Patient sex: M
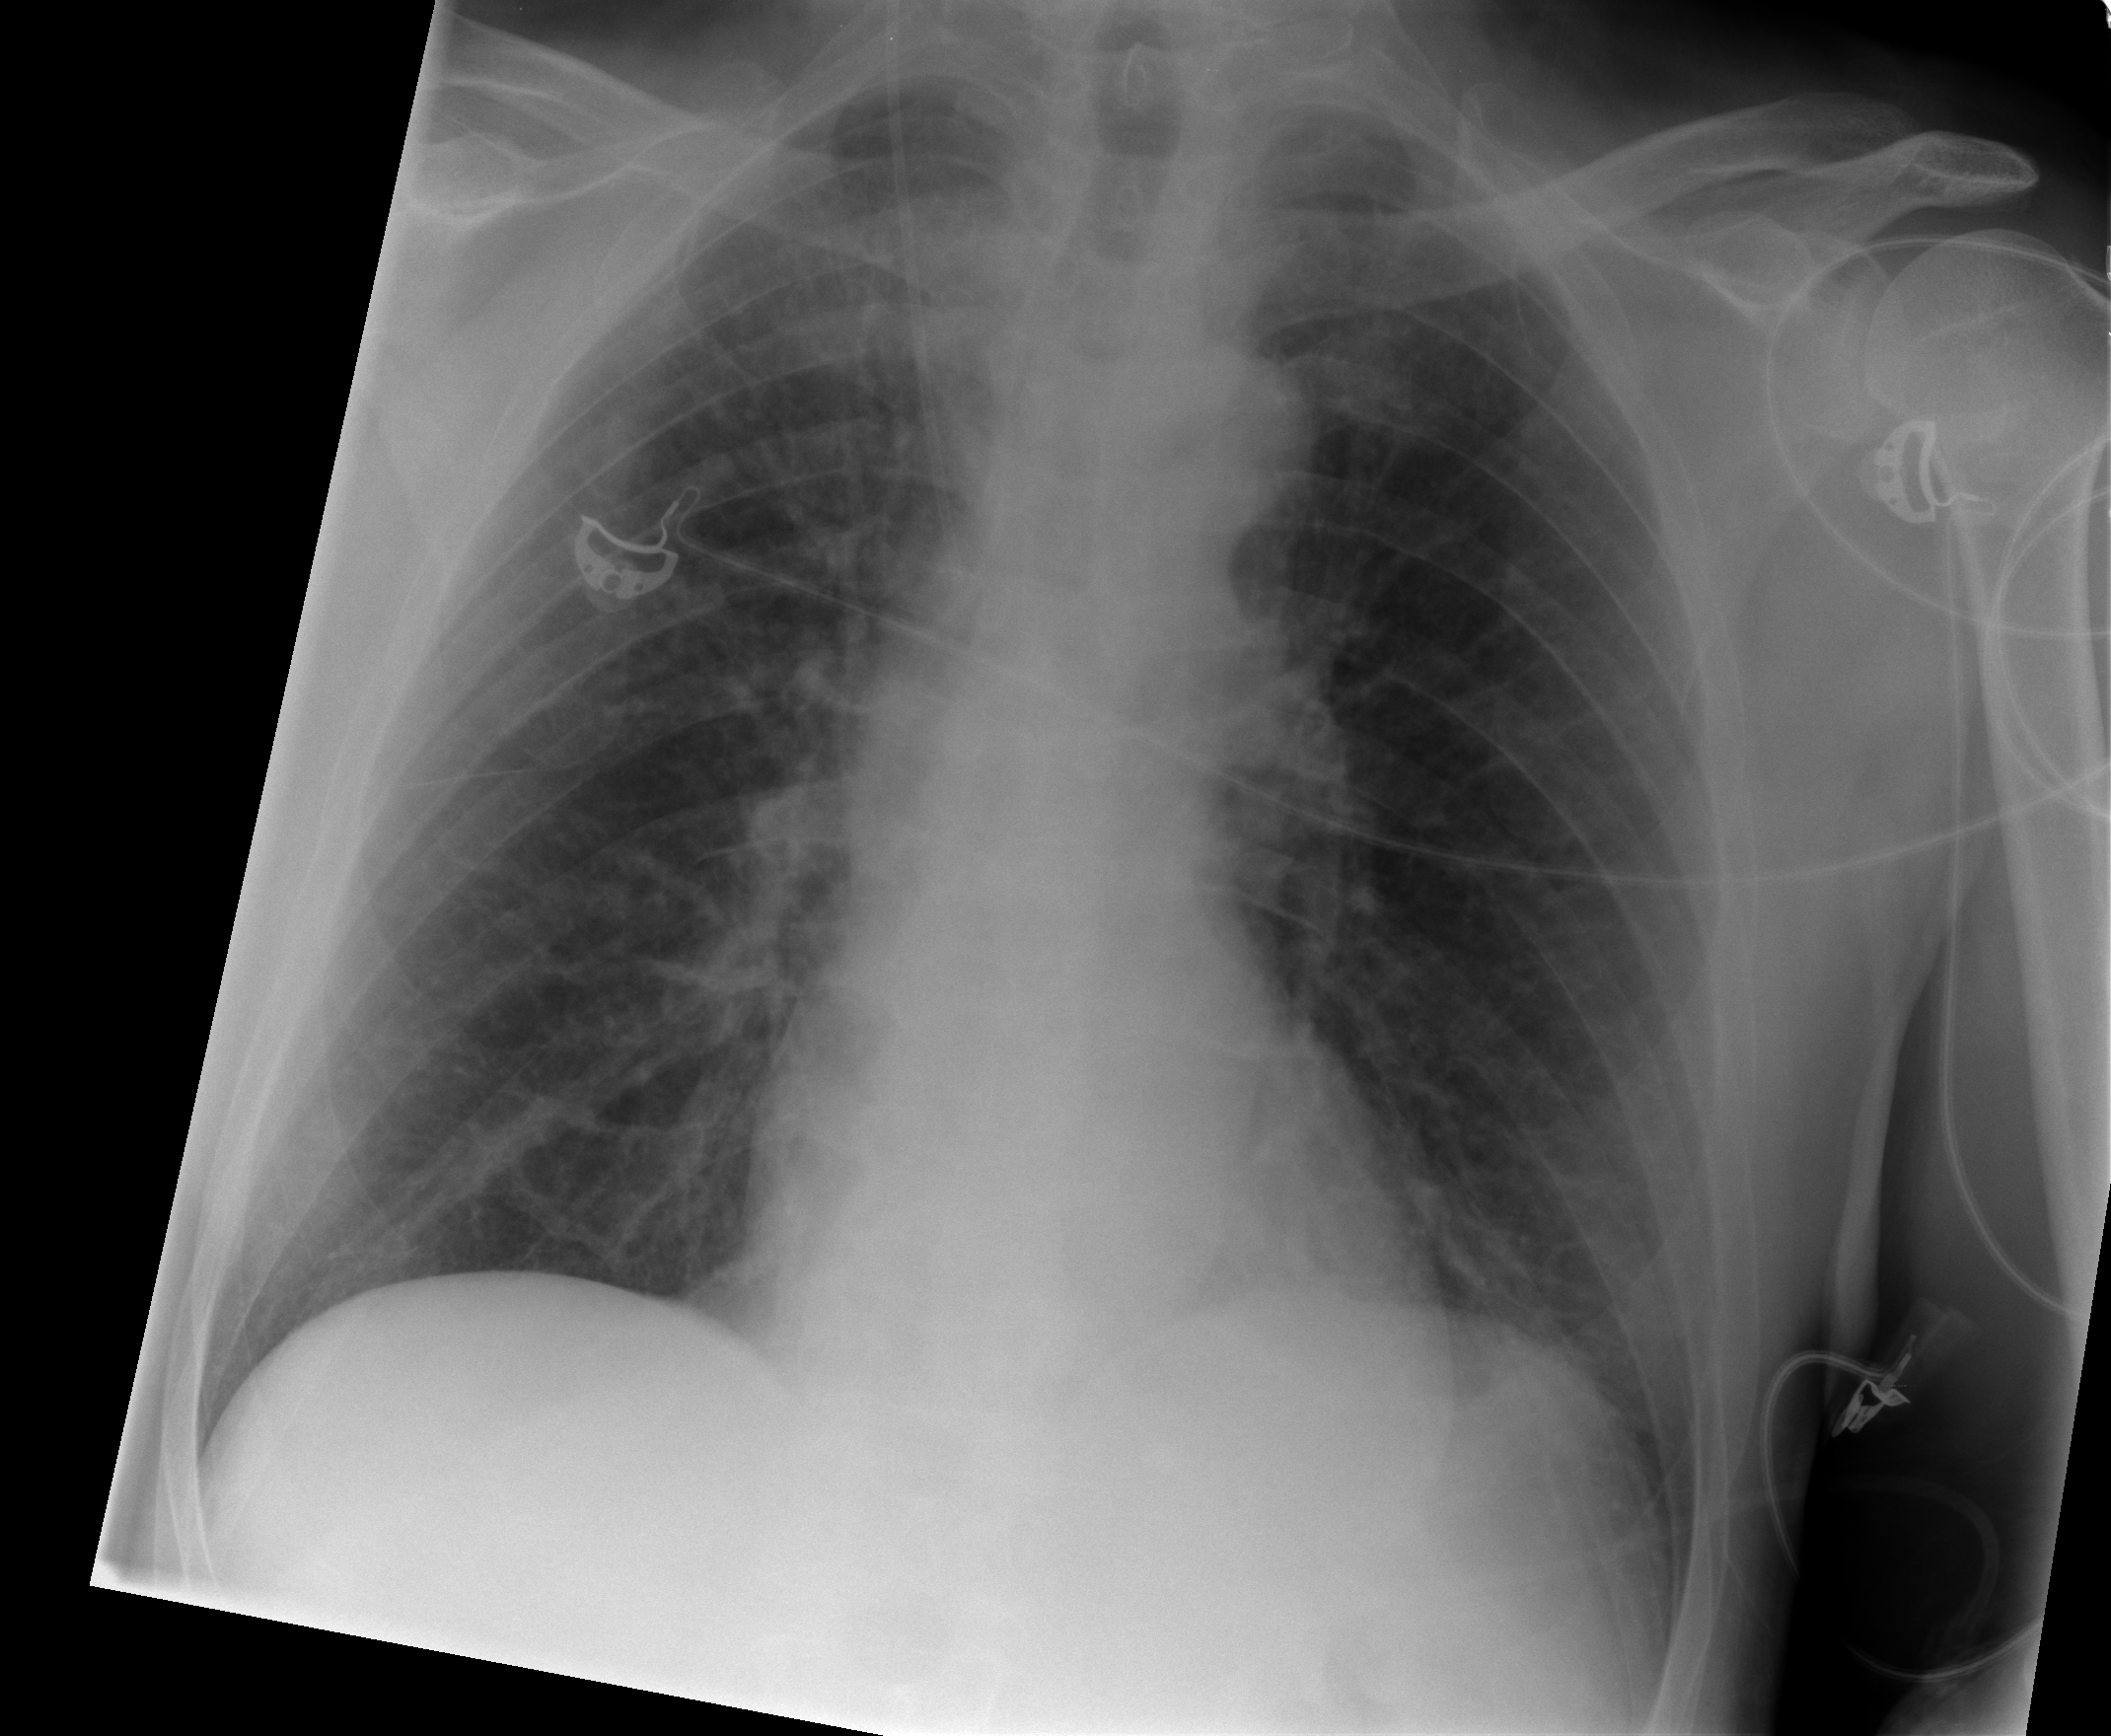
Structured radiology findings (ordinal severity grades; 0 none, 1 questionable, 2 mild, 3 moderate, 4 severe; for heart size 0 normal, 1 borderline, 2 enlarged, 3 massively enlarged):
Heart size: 0
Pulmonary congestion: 1
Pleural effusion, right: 0
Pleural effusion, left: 0
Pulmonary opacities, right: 2
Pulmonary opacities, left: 0
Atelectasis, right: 1
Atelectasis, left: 0